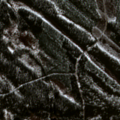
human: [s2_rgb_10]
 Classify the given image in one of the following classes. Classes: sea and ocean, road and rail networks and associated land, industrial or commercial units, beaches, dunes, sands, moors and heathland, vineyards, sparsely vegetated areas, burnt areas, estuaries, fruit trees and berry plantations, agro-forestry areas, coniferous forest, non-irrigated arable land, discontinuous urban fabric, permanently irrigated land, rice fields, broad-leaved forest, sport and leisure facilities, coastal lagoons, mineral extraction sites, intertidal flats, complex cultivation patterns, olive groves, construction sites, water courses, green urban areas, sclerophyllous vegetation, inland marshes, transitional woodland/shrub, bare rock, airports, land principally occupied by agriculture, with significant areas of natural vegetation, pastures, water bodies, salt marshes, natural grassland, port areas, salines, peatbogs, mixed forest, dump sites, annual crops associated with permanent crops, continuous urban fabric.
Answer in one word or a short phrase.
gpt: coniferous forest, transitional woodland/shrub